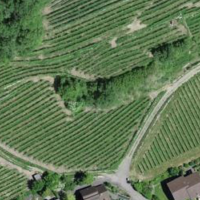
EUNIS habitat code: 40
Species observed at this site:
Stachys recta